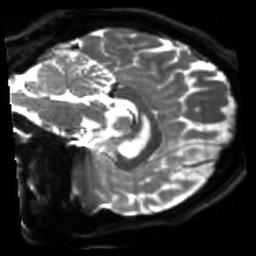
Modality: sbref
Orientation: sagittal
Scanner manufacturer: siemens
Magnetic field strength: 3 T
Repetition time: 4 s
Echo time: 0.0594 s